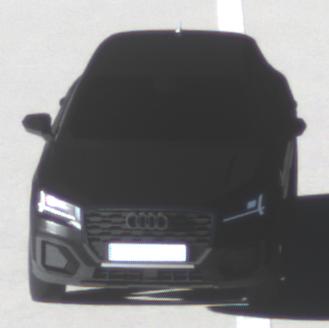
Make: Audi
Model: Q2
Model produced from: 2016
Model produced until: 2020
Doors: 5
Color: black
Road condition: dry road
Daytime: morning or afternoon
Contrast: high contrast